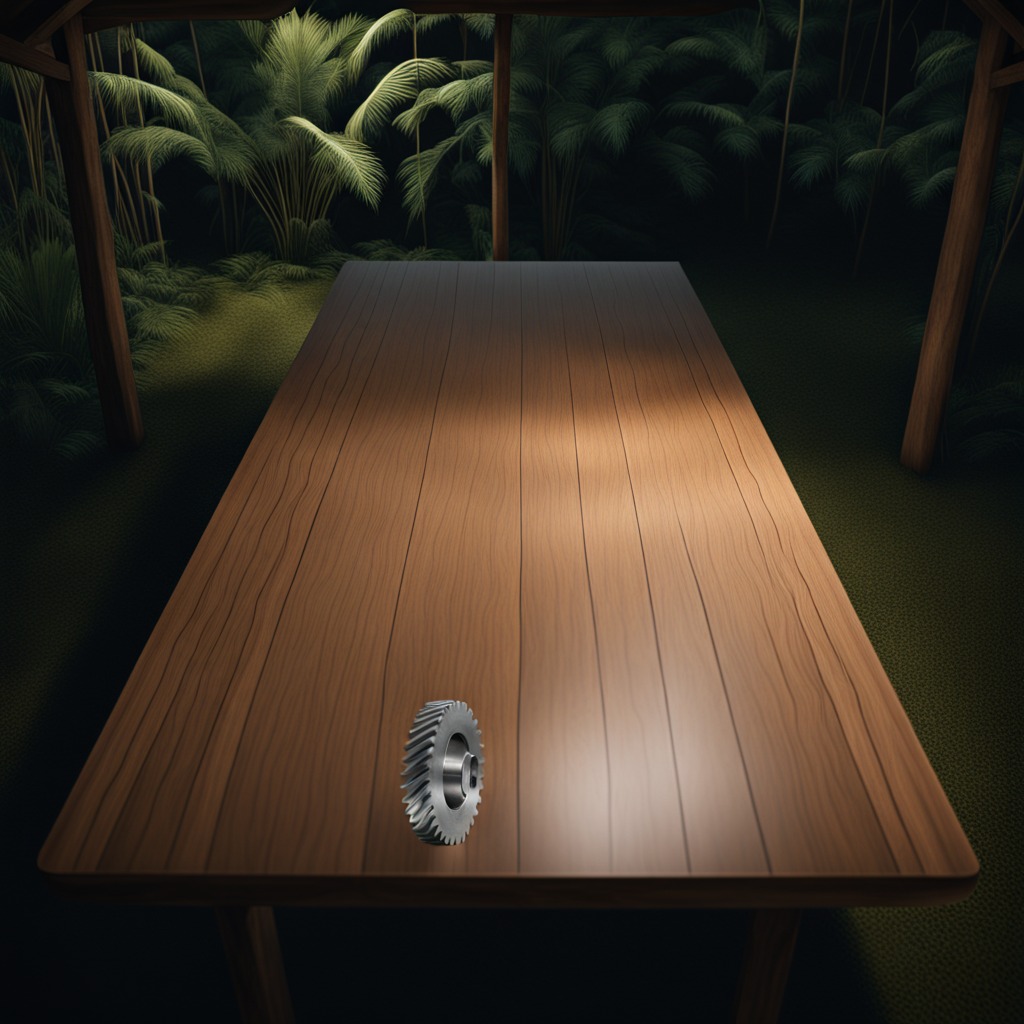
A steel gear with teeth is lying on the wooden table.